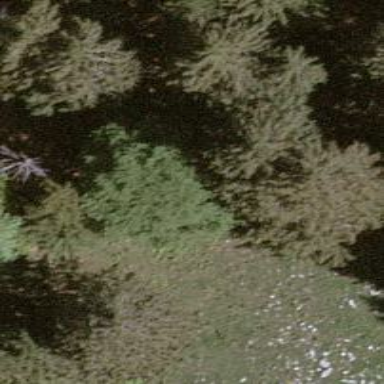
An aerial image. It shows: Beautiful tree in nature.